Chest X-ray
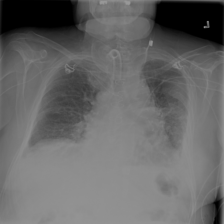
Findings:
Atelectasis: negative
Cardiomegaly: negative
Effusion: negative
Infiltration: negative
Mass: negative
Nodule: negative
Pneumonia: negative
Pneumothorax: negative
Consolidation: negative
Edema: negative
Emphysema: negative
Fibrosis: negative
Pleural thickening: positive
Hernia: negative